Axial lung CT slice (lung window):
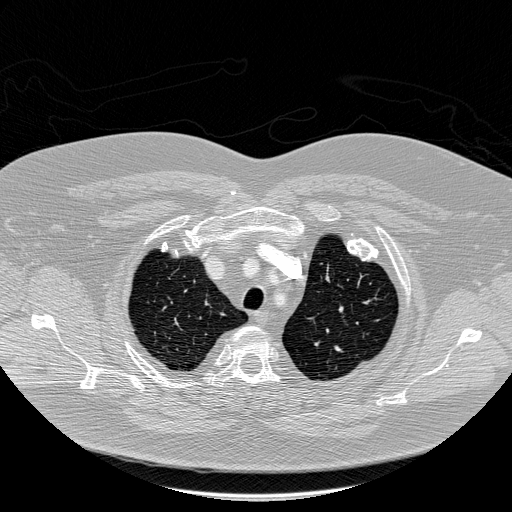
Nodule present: no